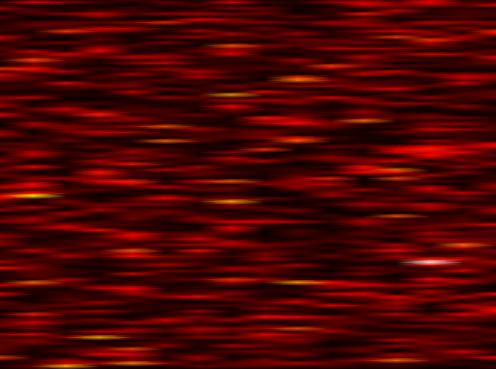
Label: FBMC